Question: I have a T4 Template that I am trying to pass object values to at runtime.
Basically what we're trying to to is:
1. From a Windows .NET form, read a file as text
2. Set an external object property to the text value
3. Access that object property in a T4 text template that has an output extension of .java.
I am starting very simple for now where I just have the template and the form and say an external class object:

Of course reading the text in the the form part and setting an object property like foo.foocode is fairly straightforward.
I just can't figure out how to access that object variable or property in the template and i've been looking at this for over a day..
Thanks
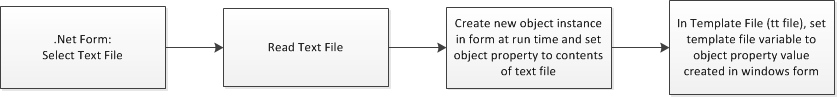
Answer: At runtime you can only transform preprocessed templates, because the templating engine is not a redistributable part of Visual Studio. You can pass objects to a preprocessed templates using the <URL>' method put the value of the parameter into the templating session.
The output extension directive is ignored when using a preprocessed template. The 'TransformText()' method returns a string with the generated code. You can save it in whatever file type you want.
'''
<#@ template debug="true" #>
<#@ parameter name="MyObject" type="MyNamespace.MyType" #>
<#
// now access the passed parameter using
this.MyObject
#>
'''
Call the preprocessedTemplate:
'''
var templateInstance = new MyTemplate();
templateInstance.Session = new Dictionary<string, object>();
templateInstance.Session.Add("MyObject", new MyType());
templateInstance.Initialize();
var generatedCode = templateInstance.TransformText();
System.IO.File.WriteAllText("outputfile.java", generatedCode);
'''
Hope this helps.